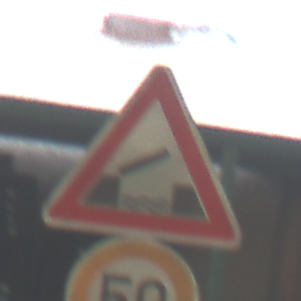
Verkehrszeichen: BeweglicheBruecke
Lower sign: Geschwindigkeit50
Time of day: MorningAfternoon
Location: Roofed (Special)
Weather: NotSpecified
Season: NotSpecified
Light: Artificial